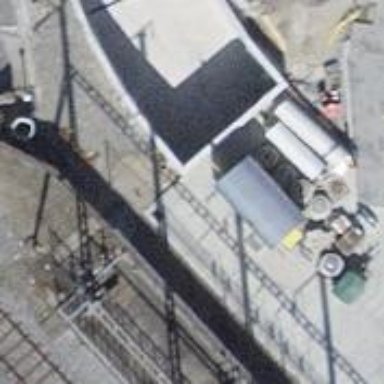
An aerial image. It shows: Concrete wall barrier.